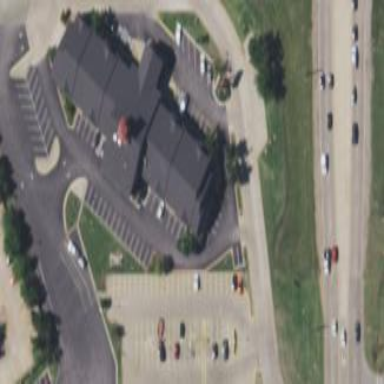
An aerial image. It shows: Hotel building.